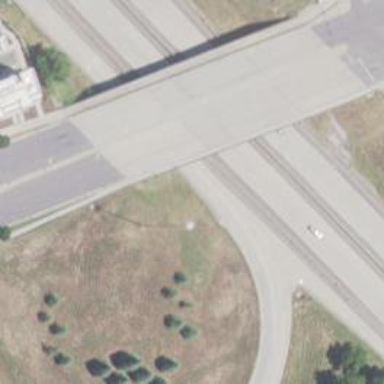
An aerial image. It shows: Man-made bridge.